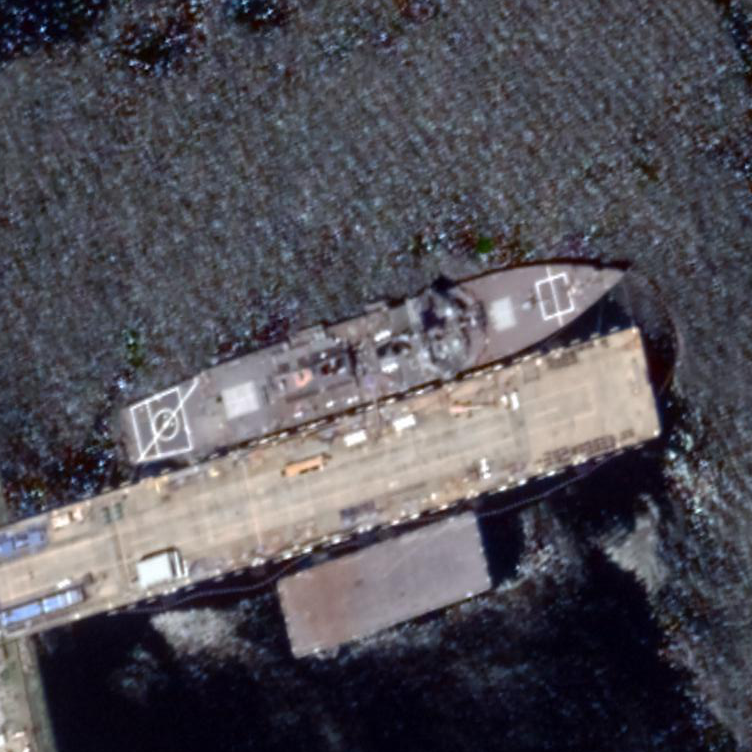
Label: destroyer